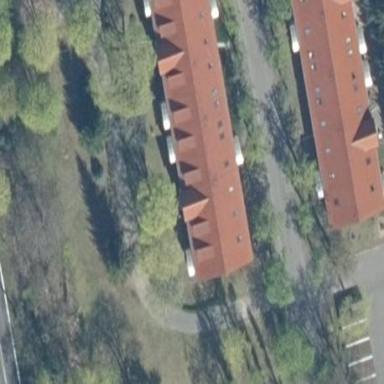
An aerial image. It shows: View of apartment building.